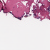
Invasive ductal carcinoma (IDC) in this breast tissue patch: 0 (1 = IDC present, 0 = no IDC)